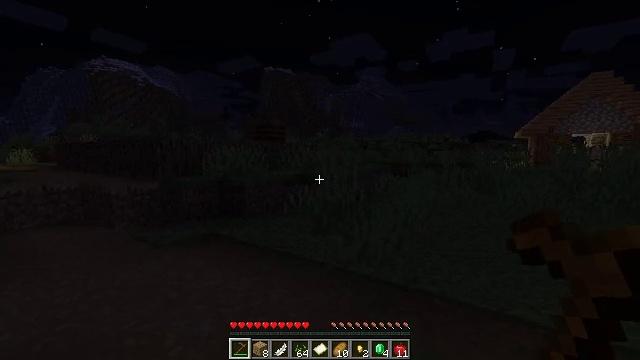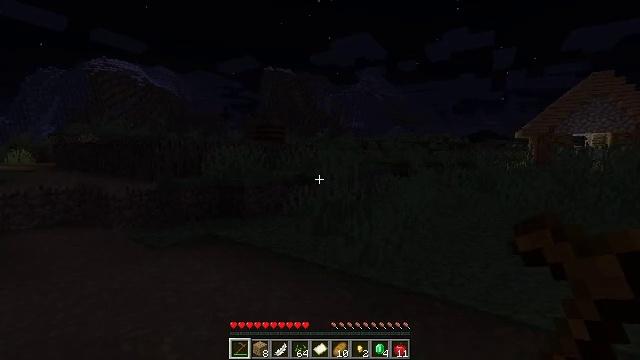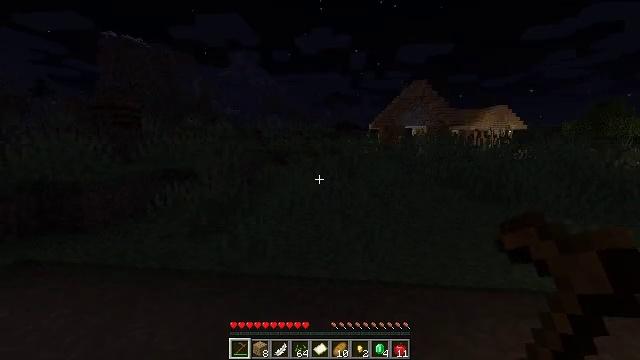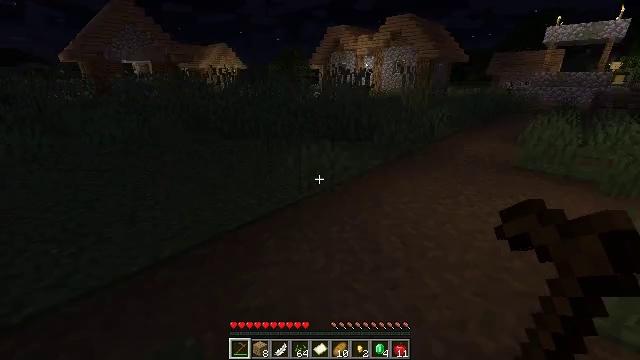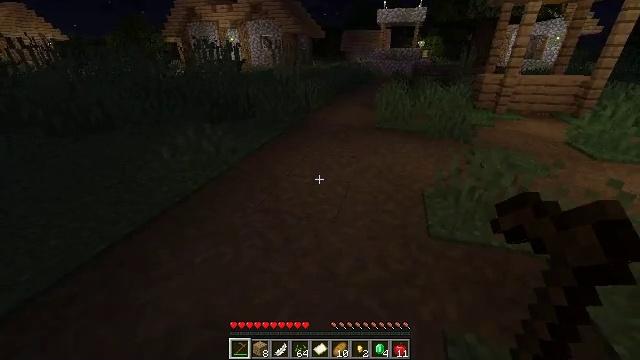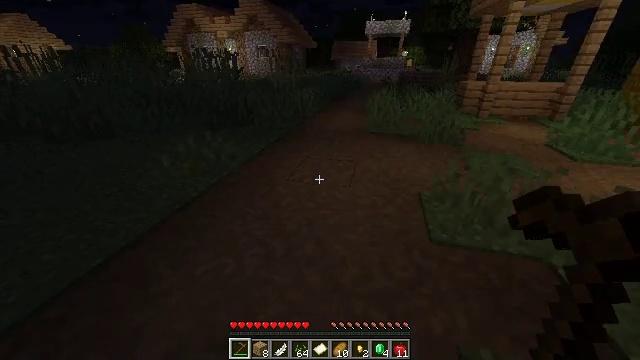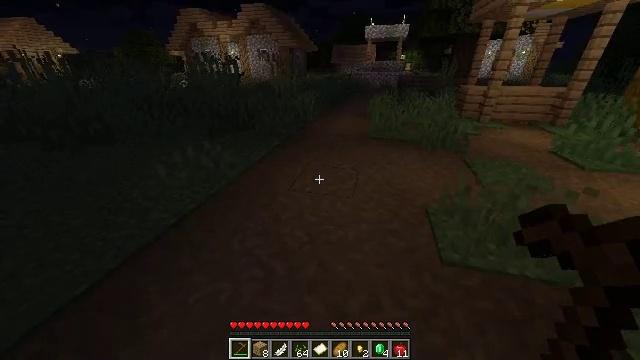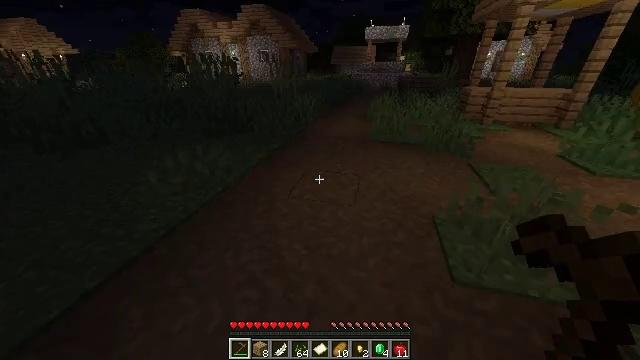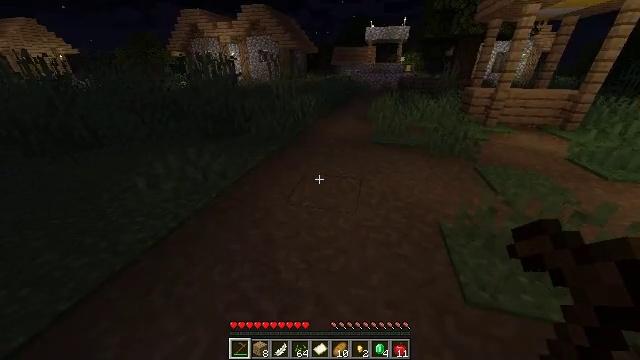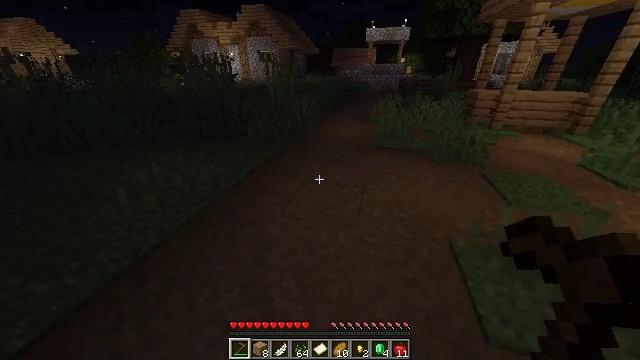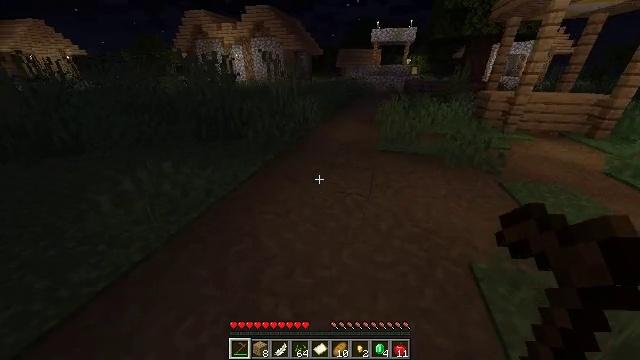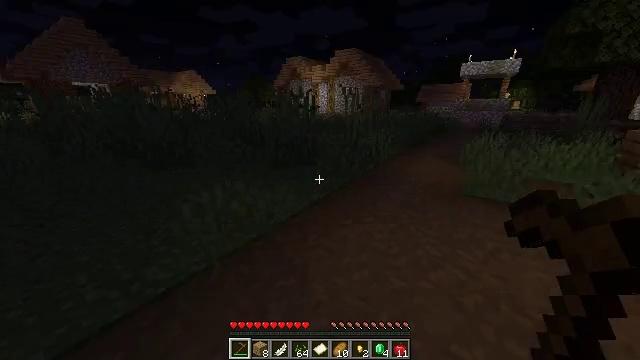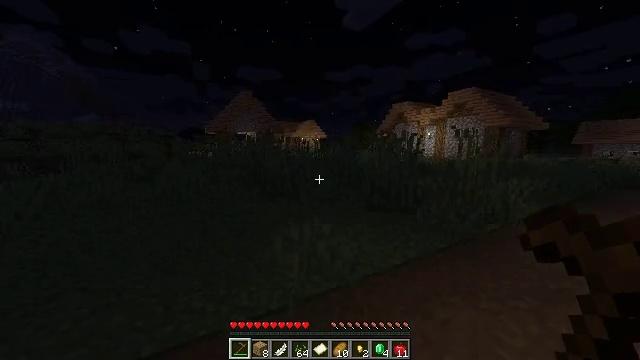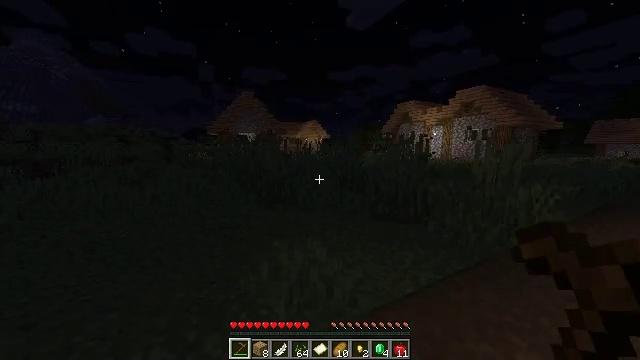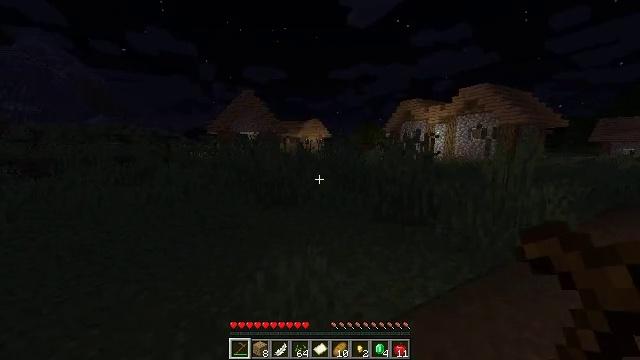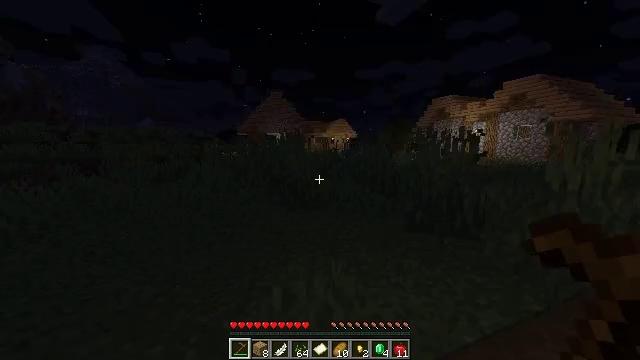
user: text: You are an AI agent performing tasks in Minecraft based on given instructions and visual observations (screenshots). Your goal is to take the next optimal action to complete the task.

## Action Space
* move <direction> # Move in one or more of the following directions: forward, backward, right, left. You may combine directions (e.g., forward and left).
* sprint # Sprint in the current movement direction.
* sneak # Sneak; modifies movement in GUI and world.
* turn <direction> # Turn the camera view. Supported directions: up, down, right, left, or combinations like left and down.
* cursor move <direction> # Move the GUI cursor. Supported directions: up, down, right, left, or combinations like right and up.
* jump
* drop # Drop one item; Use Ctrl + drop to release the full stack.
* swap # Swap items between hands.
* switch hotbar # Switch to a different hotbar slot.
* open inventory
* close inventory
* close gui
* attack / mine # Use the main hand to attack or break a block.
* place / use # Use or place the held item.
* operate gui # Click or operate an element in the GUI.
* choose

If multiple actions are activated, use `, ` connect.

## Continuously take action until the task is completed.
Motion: motion action
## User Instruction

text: Mine the yellow wool block.
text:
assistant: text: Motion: move forward
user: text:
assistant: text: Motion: move forward, turn right and down
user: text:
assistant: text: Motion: move forward, sprint, turn right and down
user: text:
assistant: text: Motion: move forward, sprint, turn right and down
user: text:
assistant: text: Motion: move forward, sprint, turn right
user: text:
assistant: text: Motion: move forward, sprint
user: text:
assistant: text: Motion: move forward
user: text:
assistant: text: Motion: move forward
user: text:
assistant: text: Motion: move forward
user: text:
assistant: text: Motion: move forward, turn left
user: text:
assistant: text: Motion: move forward, turn left and up
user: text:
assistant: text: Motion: move forward, turn left and up
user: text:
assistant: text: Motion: move forward, turn left
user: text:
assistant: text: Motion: move forward
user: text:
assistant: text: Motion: move forward, turn left
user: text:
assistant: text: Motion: move forward, turn left
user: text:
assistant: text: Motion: move forward, turn left
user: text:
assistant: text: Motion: move forward
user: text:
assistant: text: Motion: move forward
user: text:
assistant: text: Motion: move forward
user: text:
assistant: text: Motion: move forward
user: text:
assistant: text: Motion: move forward
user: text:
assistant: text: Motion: move forward
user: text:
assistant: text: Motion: move forward
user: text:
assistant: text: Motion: move forward
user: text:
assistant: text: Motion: move forward, turn right
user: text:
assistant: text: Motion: move forward, turn right and down
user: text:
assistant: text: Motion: move forward, turn right
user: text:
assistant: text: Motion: move forward, turn right and down
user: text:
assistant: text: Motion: move forward, turn right and up